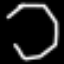
Label: octagon